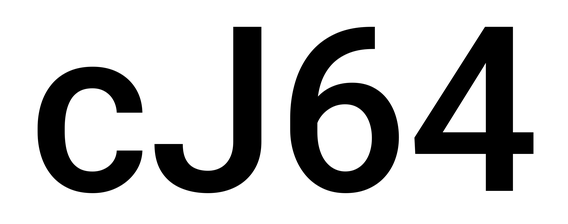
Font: Roboto_Medium